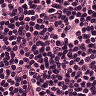
Metastatic tissue present: no